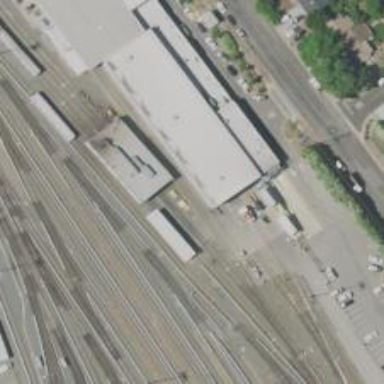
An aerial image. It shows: Electrified rail service yard.